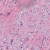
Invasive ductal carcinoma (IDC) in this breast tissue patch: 1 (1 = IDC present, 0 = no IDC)